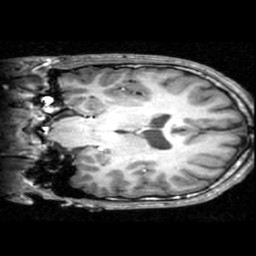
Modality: T1w
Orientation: coronal
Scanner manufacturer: ge
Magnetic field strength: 3 T
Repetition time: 0.009036 s
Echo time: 0.00184 s